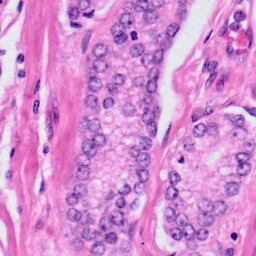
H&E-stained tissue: Prostate